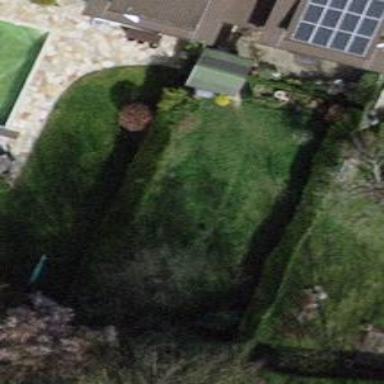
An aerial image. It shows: Garden surrounded by fence.